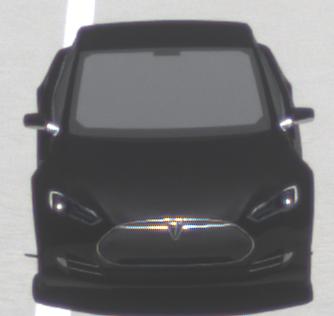
Make: Tesla
Model: Model S 60
Detailed model: Model S
Model produced from: 2013/10
Model produced until: 2014/10
Doors: 5
Color: black
Road condition: dry road
Daytime: midday
Contrast: high contrast